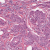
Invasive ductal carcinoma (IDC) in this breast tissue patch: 1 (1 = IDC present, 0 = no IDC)